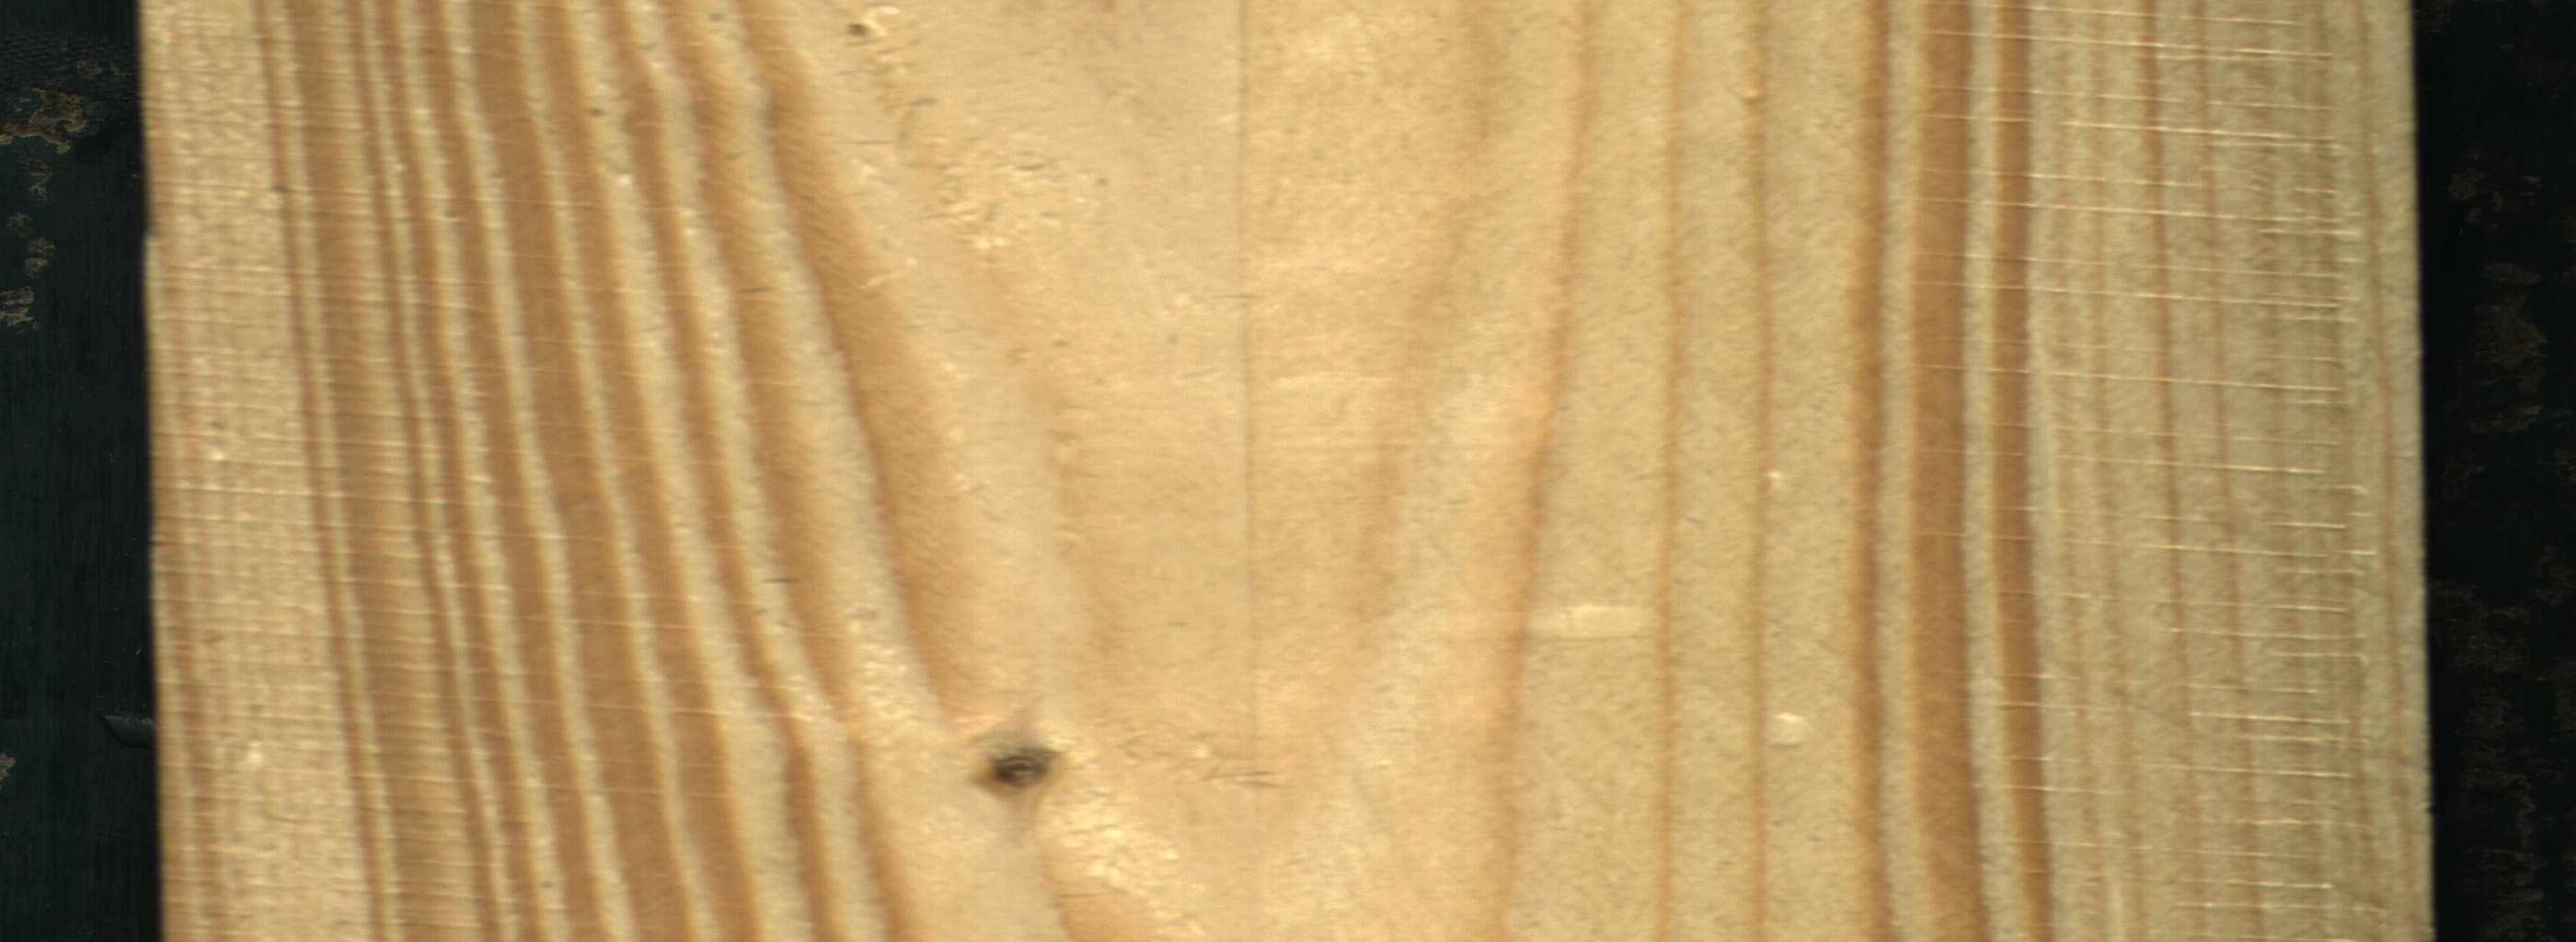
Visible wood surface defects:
Live_Knot